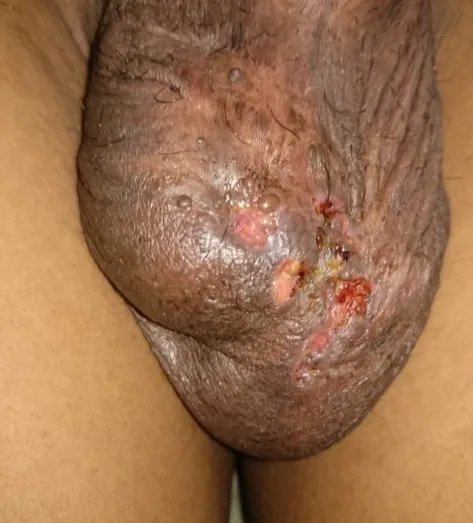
(A and B) The images show multiple, superficial, noninfected scrotal ulcers.
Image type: medical_photograph (other_medical_photograph)